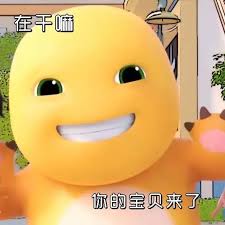
Label: nailong